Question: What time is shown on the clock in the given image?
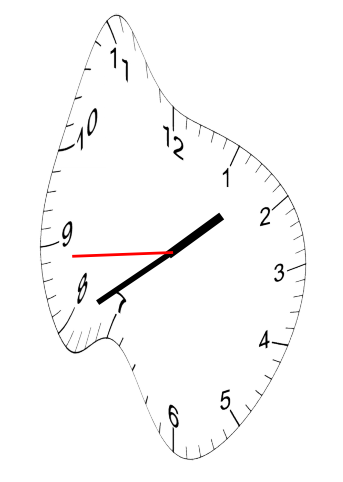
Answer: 01:39:44